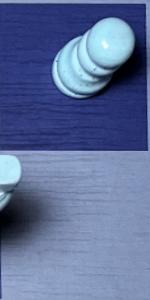
Label: Empty